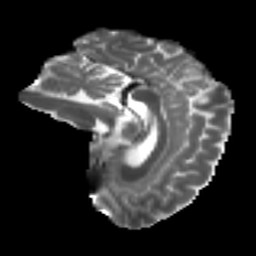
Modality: T2w
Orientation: sagittal
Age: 42
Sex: female
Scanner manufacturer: ge
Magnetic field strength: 3 T
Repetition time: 7.8 s
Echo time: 0.0606 s